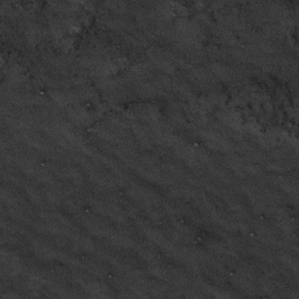
Label: frost